九年级 · 度量几何学
(本题10分)(2022-浙江温州$cdot$一模)如图,在$RttriangleABC$中,$angleABC=90^{circ},D$是$BC$上的一点,且$angleBAD=angleACB,DEperpAC$于点$F$,交$BC$的平行线$AE$于点$E$.(1)求证:$AD=DE$.(2)若$BD=frac{sqrt{15}}{3},CD=sqrt{15}$.(1)求$AC$的长.(2)过点$E$作$EGperpAD$于点$G$,在射线$AC$上取一点$M$与$triangleAEG$某一边的两端点,构成以$M$为顶点的角等于$angleACB$,求所有满足条件的$AM$的长.
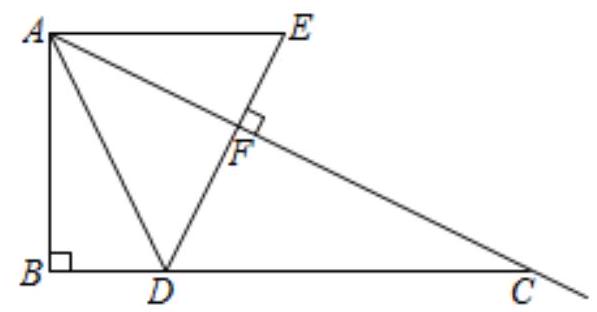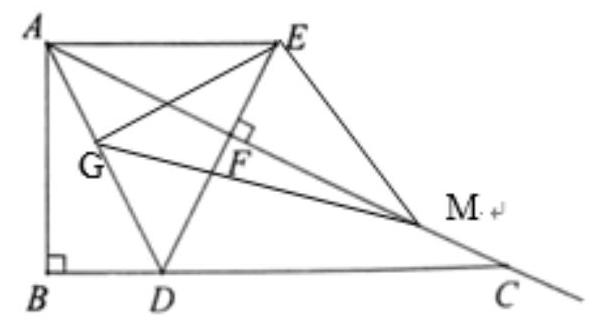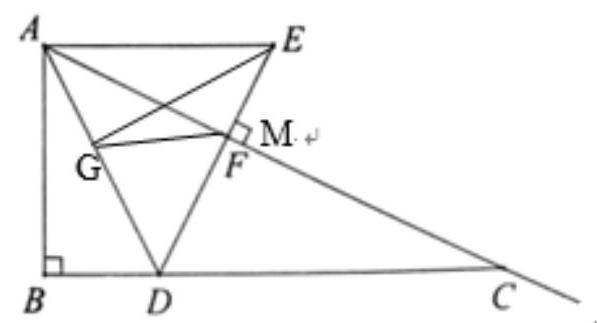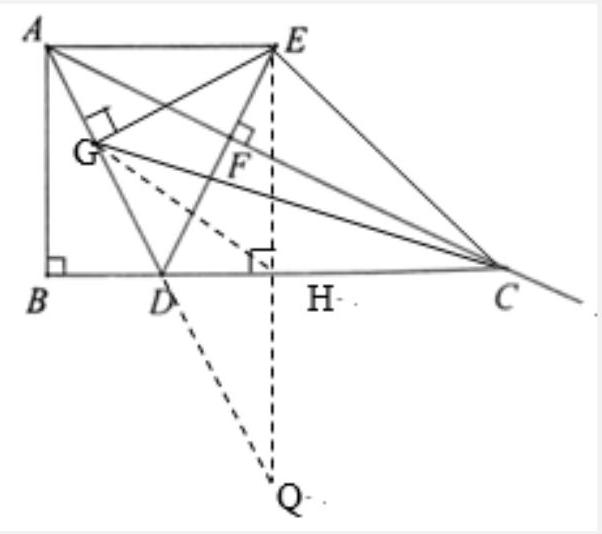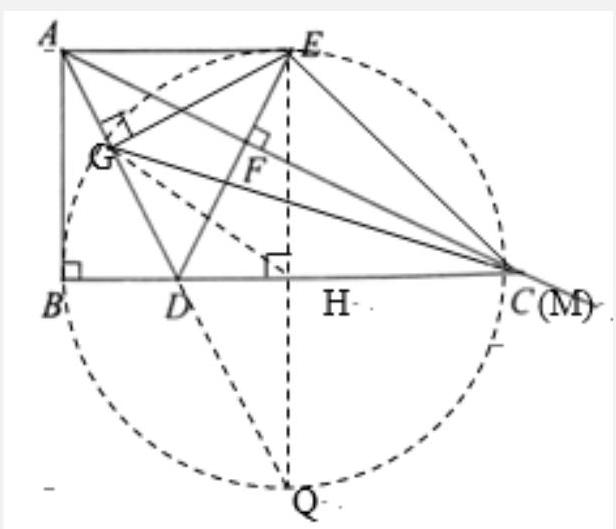
答案: (1)见解析,(2)(1)$frac{10sqrt{3}}{3}$,(2)$frac{8}{3}sqrt{3}$或$frac{4}{3}sqrt{3}$或$frac{10sqrt{3}}{3}$
解析: 【分析】(1)因为$AE//BC$,所以有$angleBAE+angleABC=180^{circ},angleACB=angleCAE$,又因为$angleBAD=angleACB$,得用直角三角形两锐角互余得出$angleDAE=angleE$,即可得出结论;（2）(1)证$triangleABDsimtriangleCBA$,得$frac{AB}{BC}=frac{BD}{AB}$,即可求出$AB^{2}$值,再由勾股定理求$AC$长即可;(2)分情况讨论：I）当$angleAME=angleACB$时,II）当$angleAMG=angleACB$时,III）当$angleEMG=angleACB$时,分别求解即可.(1)证明:$becauseAE//BC$,$thereforeangleBAE+angleABC=180^{circ},angleACB=angleCAE$,$becauseABC=90^{circ}$,$thereforeangleBAE=90^{circ}$，即$angleBAD+angleDAE=90^{circ}$,$becauseangleBAD=angleACB$$thereforeangleBAD=angleCAE$,$becauseDEperpAC$$thereforeangleAFE=90^{circ}$,$thereforeangleCAE+angleE=90^{circ}$,$thereforeangleDAE=angleE$,$thereforeAD=DE$(2)解:(1)$becauseangleBAD=angleACB,angleABD=angleCBA$,$thereforetriangleABDsimtriangleCBA$,$thereforefrac{AB}{BC}=frac{BD}{AB}$$thereforeAB^{2}=BDcdotBC=frac{sqrt{15}}{3}left(frac{sqrt{15}}{3}+sqrt{15}right)=frac{20}{3}$,$thereforeAC^{2}=AB^{2}+BC^{2}=frac{20}{3}+left(frac{sqrt{15}}{3}+sqrt{15}right)^{2}=frac{100}{9}$,$thereforeAC=frac{10sqrt{3}}{3}$;(2)分三种情况:$I)$当$angleAME=angleACB$时,如图,$becauseangleACB=angleEAC$$thereforeangleEAC=angleAME$,$thereforeAE=ME$,$becauseEFperpAC$$thereforeAM=2AF$$becauseS_{triangleACD}=frac{1}{2}ACcdotDF=frac{1}{2}CDcdotAB$,$thereforefrac{1}{2}timesfrac{10sqrt{3}}{3}cdotDF=frac{1}{2}timessqrt{15}timessqrt{frac{20}{3}}$,$thereforeDF=sqrt{3}$,在$RttriangleABD$中,$AD=sqrt{AB^{2}+BD^{2}}=sqrt{frac{20}{3}+left(frac{sqrt{15}}{3}right)^{2}}=frac{5}{3}sqrt{3}$,在$RttriangleADF$中,$AF=sqrt{AD^{2}-DF^{2}}=sqrt{left(frac{5sqrt{3}}{3}right)^{2}-(sqrt{3})^{2}}=frac{4}{3}sqrt{3}$,$thereforeAM=2AF=frac{8}{3}sqrt{3}$;II)当$angleAMG=angleACB$时,如图,$thereforeGM//BC$,$thereforetriangleAGMsimtriangleADC$,$thereforefrac{AM}{AC}=frac{AG}{AD}$,在$triangleADF$和$triangleEDG$中,$left{begin{array}{l}angleAFD=angleEGDangleADF=angleEDG,AD=EDend{array}right.$$thereforetriangleADFcongtriangleEDG({AAS})$,$thereforeDG=DF=sqrt{3}$,$thereforeAG=frac{2}{3}sqrt{3}$,$thereforefrac{AM}{frac{10sqrt{3}}{3}}=frac{frac{2}{3}sqrt{3}}{frac{5}{3}sqrt{3}}$,$thereforeAM=frac{4}{3}sqrt{3}$.III）当$angleEMG=angleACB$时,如图所示,过$E$作$EHperpBC$于$H$,延长$AD$交$EH$于$Q$,$becauseAE//BC,ABperpBC,EHperpBC$$thereforeAB=EH$,又$AD=DE$$thereforetriangleABDcongtriangleEDH$$thereforeBD=DH=frac{sqrt{15}}{3}$,$thereforeBH=frac{2sqrt{15}}{3},CH=CD-DH=frac{2sqrt{15}}{3}$又$AB=frac{2sqrt{15}}{3}=EH$,$thereforeEH=BH=CH$在$triangleABD$和$triangleQHD$中,$left{begin{array}{l}angleADB=angleQDHBD=HDangleABD=angleQHD=90^{circ}end{array}right.$$thereforetriangleABDcongtriangleQHD({ASA})$$thereforeAB=HQ=CH$,故$H$为$EQ$的中点,又$EGperpAD$即$GH$为直角三角形$EGQ$斜边中线$thereforeGH=EH=HQ$$thereforeGH=EH=HQ=CH$即$E、G、Q、C$四点共圆，如下图:$thereforeangleECG=angleEQG($同弧所对的圆周角相等$)$由$triangleABDcongtriangleQHD$知,$angleEQG=angleBAD=angleACB$$thereforeangleECG=angleACB$,当$angleEMG=angleACB$,点$M$在射线$AC$上时,即此时$M$与$C$重合,则$AM=AC=frac{10sqrt{3}}{3}$.【点睛】本题考查平行线的性质,相似三角形的判定与性质,勾股定理,等腰三角形的性质,全等本角形的判定与性质,注意（2）(2)要分类讨论，以免漏解.